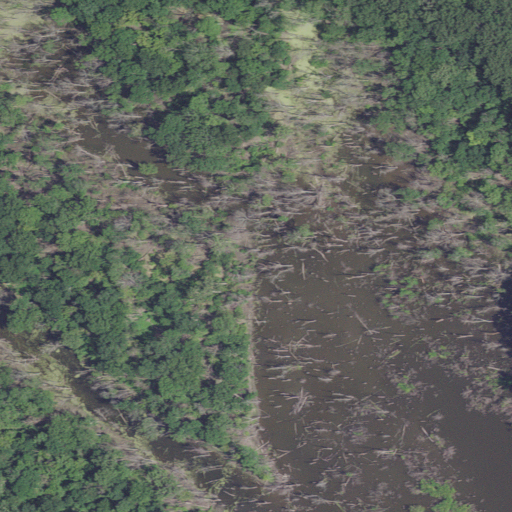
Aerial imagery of island in Missouri named Mozier Island containing woody wetlands, herbaceous wetlands, and open water